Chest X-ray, PA view. Patient: 56 years old, sex M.
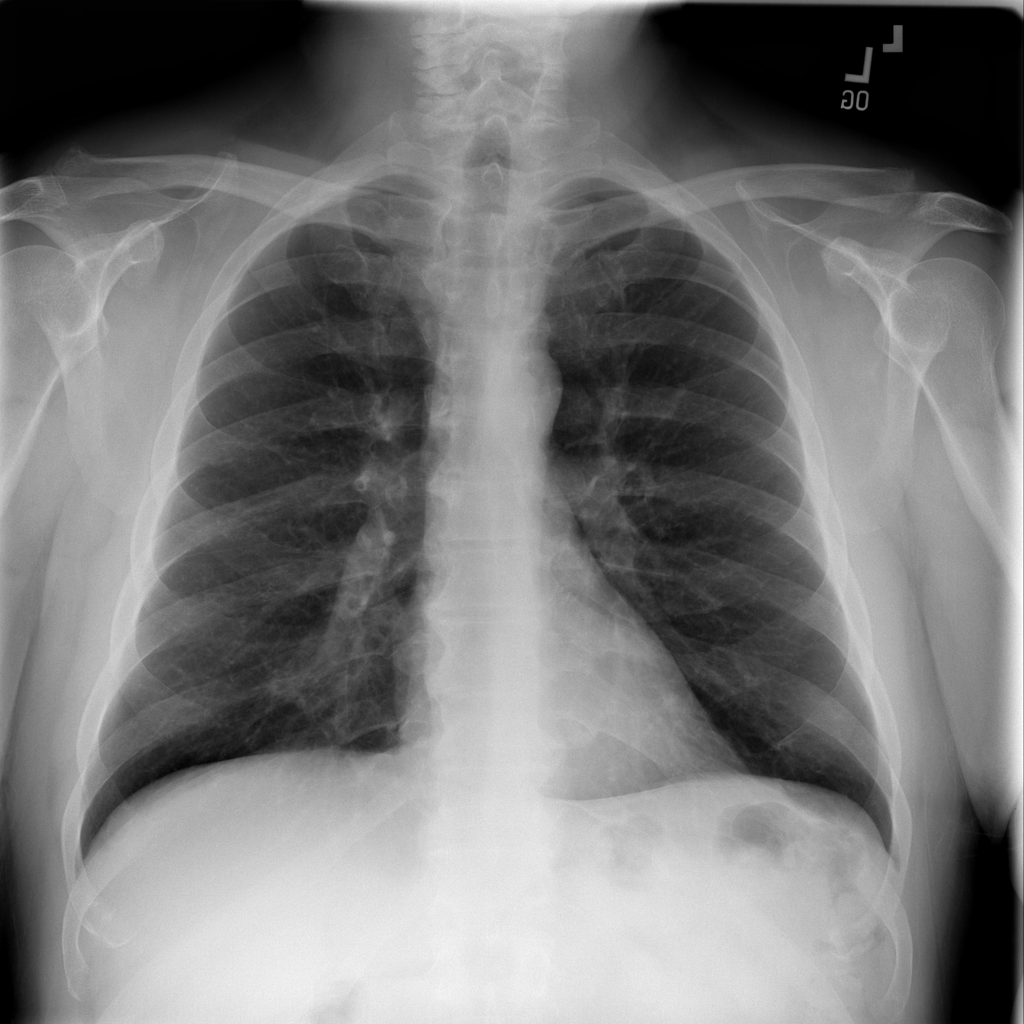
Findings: No Finding